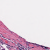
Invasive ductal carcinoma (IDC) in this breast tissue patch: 1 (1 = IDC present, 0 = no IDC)